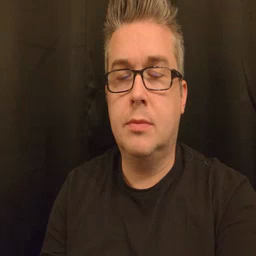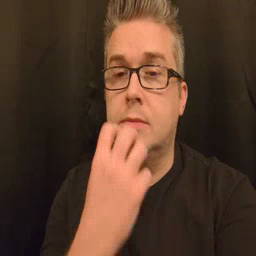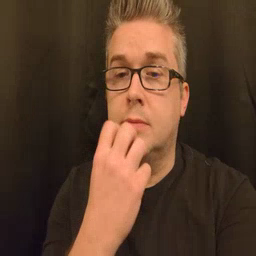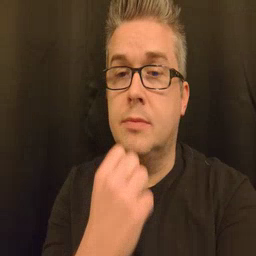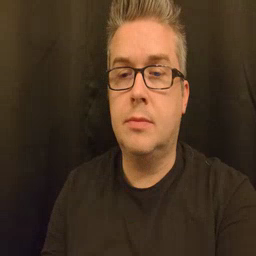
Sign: underwear